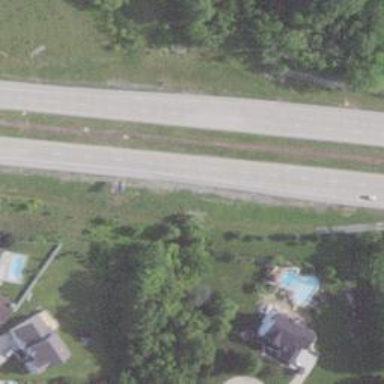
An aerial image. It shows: Culvert tunnel.